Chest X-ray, PA view. Patient: 30 years old, sex F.
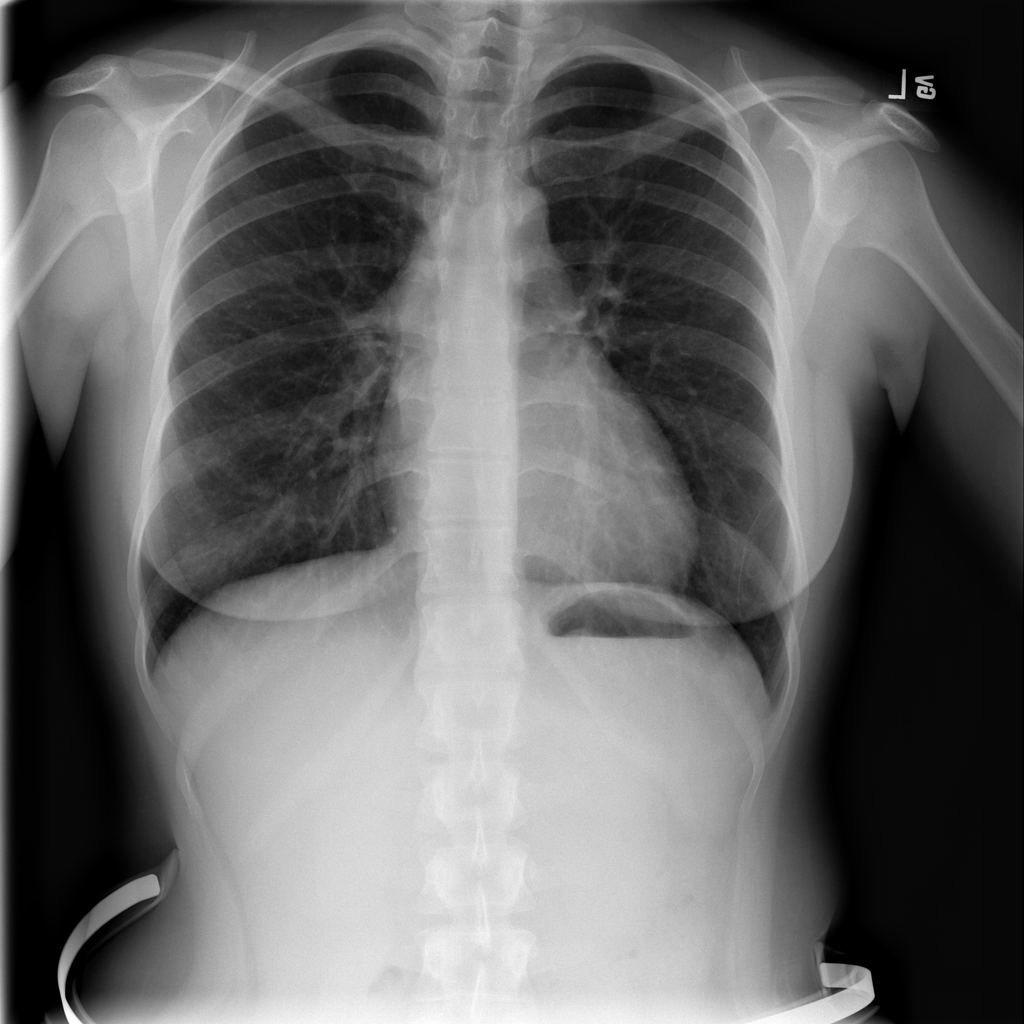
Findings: Pneumothorax